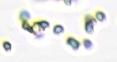
Label: Phaeocystis